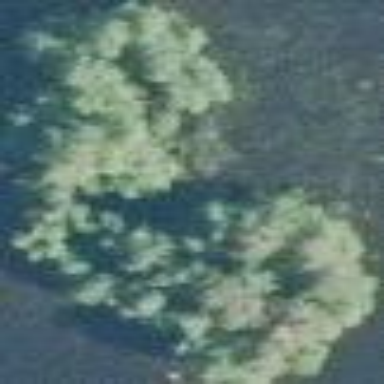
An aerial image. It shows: Beautiful woodland area.